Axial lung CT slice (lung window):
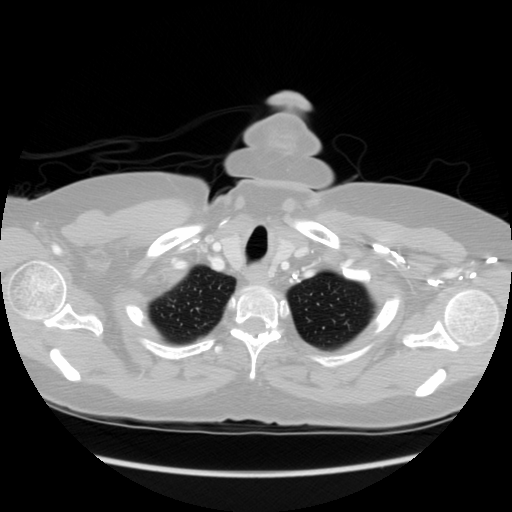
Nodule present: no